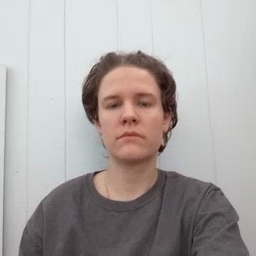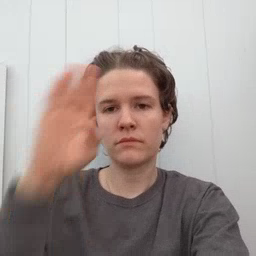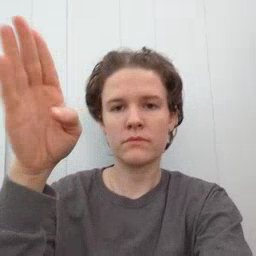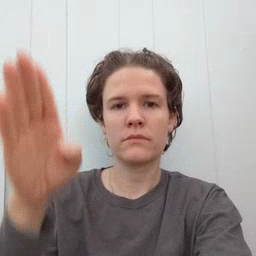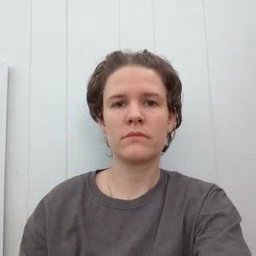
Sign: hello